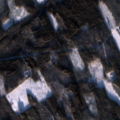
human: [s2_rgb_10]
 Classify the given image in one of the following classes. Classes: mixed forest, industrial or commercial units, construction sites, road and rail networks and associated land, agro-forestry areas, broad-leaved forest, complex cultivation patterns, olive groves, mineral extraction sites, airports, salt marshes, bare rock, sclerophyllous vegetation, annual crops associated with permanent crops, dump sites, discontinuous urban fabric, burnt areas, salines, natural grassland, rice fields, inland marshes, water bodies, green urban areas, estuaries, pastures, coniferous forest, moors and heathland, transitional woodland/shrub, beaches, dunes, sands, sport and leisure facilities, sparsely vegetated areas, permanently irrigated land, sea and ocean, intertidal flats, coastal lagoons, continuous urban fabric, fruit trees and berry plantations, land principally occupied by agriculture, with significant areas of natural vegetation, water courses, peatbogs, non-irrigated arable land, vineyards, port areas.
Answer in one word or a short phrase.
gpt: coniferous forest, mixed forest